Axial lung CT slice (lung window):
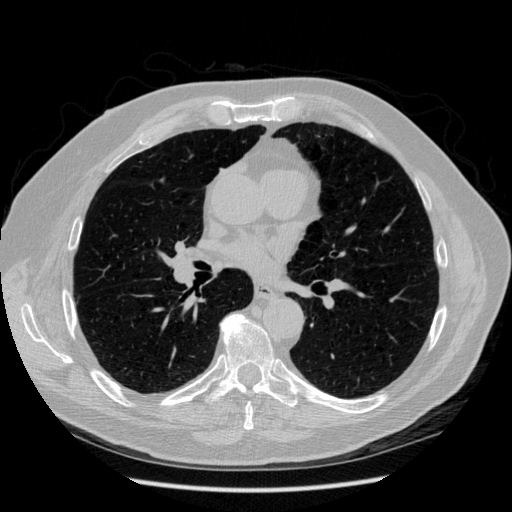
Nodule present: no